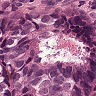
Metastatic tissue present: yes